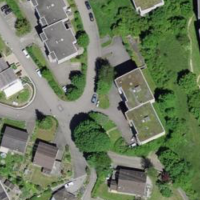
EUNIS habitat code: 55
Species observed at this site:
Astrantia major
Symphoricarpos albus